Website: walmart
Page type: address-validator
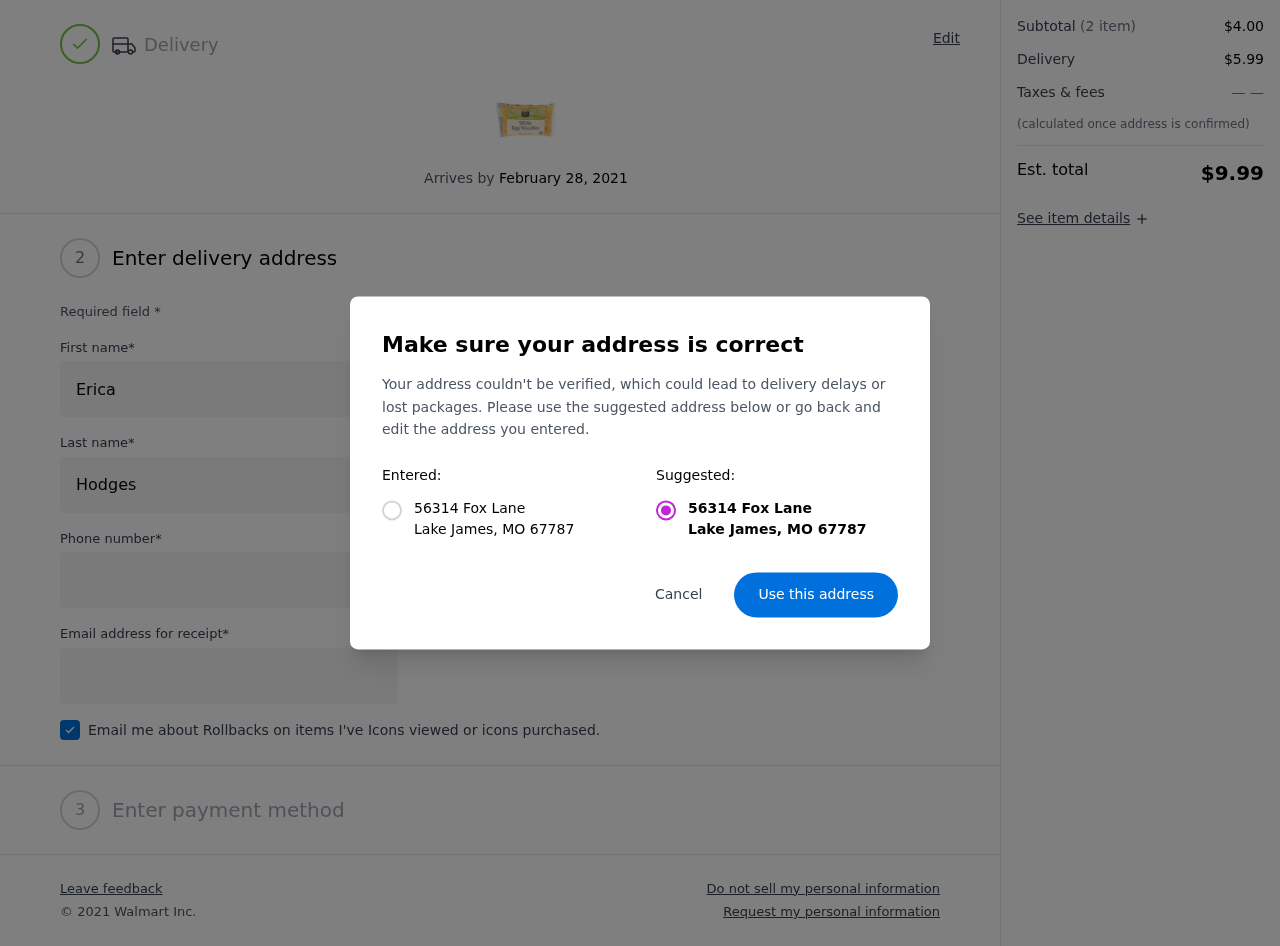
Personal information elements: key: PII_CITY
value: Lake James
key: PII_POSTCODE
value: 67787
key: PII_STATE_ABBR
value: MO
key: PII_STREET
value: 56314 Fox Lane
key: PII_FIRSTNAME
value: Erica
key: PII_LASTNAME
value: Hodges
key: PII_PHONE
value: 8105508353
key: PII_EMAIL
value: ericahodges@yahoo.com
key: PII_POSTCODE_FULL
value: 67787
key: PII_POSTCODE_NUMERIC
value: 67787
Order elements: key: ORDER_DELIVERY_DATE
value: February 28, 2021
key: ORDER_SUBTOTAL
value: $4.00
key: ORDER_SHIPPING_COST
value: $5.99
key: ORDER_TOTAL
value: $9.99